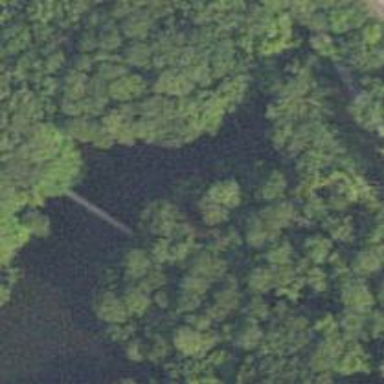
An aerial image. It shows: Path on bridge.